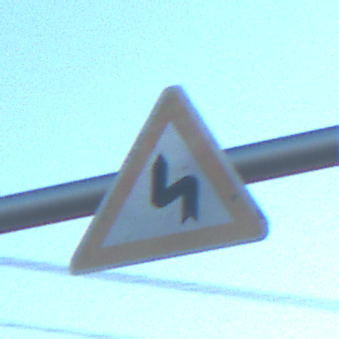
Verkehrszeichen: DoppelkurveZunaechstLinks
Umgebung: Outdoor, Urban
Tageszeit: MorningAfternoon
Wetter: Clear
Licht: Natural
Jahreszeit: NotSpecified
Kontrast: HighContrast